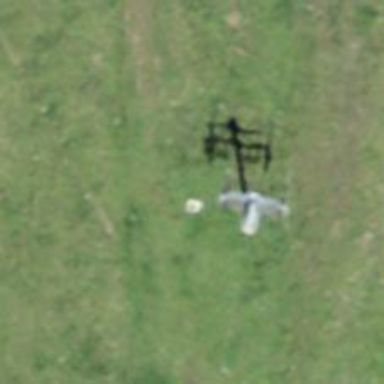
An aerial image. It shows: Pylon for aerialway.